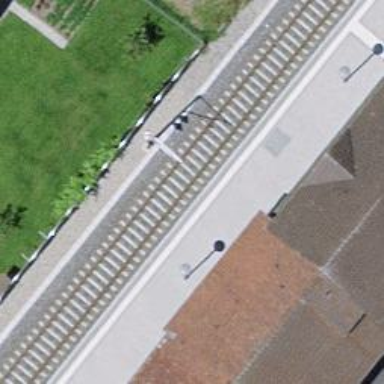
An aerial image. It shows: Single-track railway with electrified contact lines.